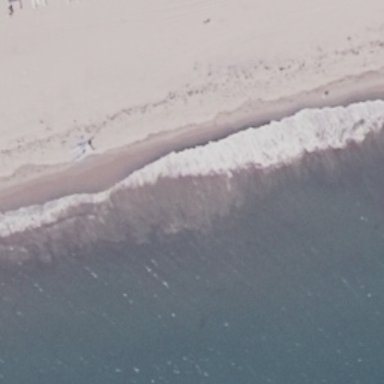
This is a beach with blue sea and white sands .